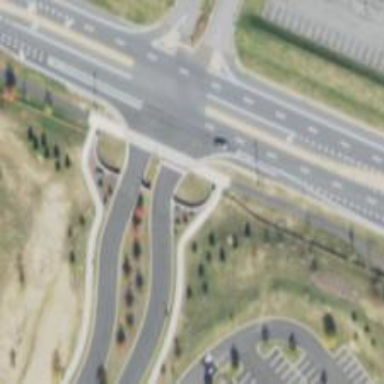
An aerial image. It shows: Crossing on footway.